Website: home-depot
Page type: account-selection
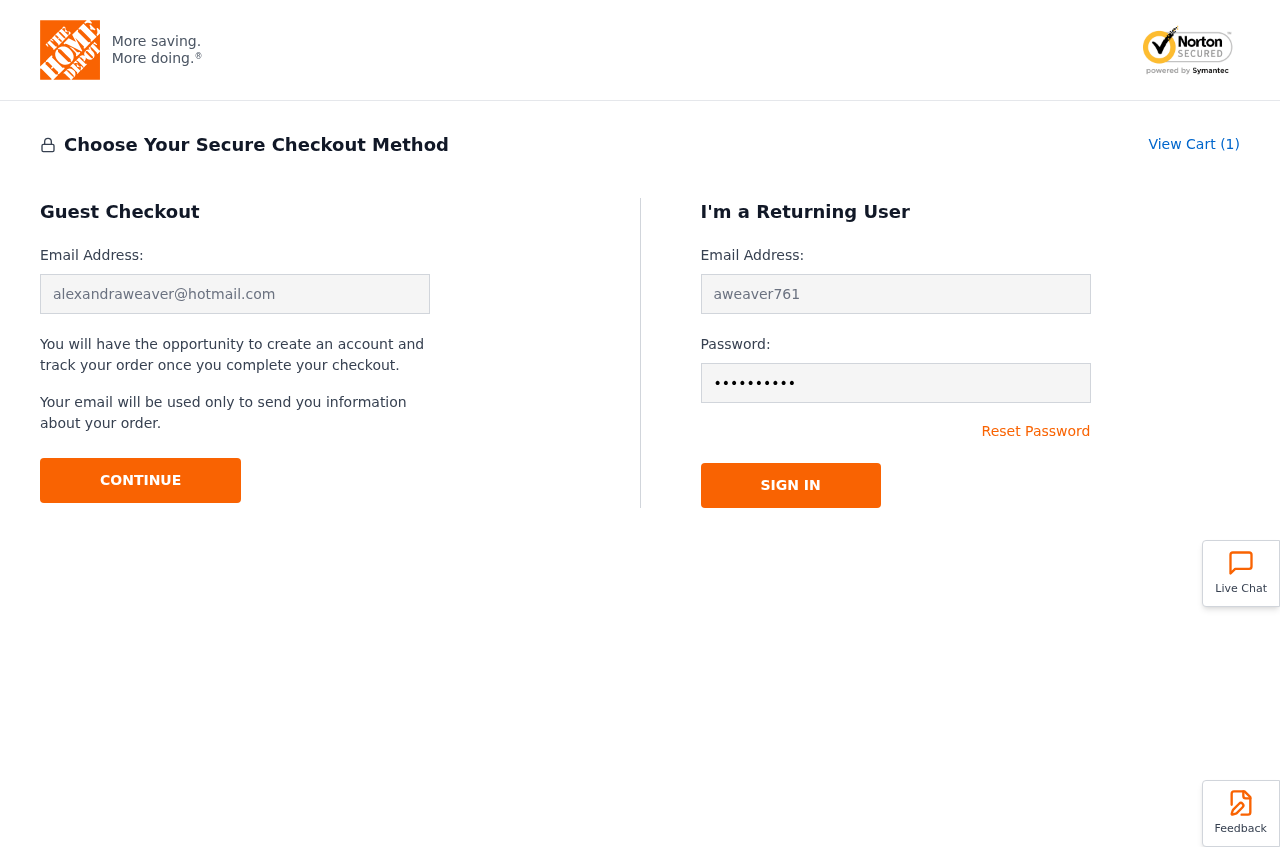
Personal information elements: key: PII_EMAIL
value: alexandraweaver@hotmail.com
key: PII_LOGIN_USERNAME
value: aweaver761
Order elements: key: ORDER_NUM_ITEMS
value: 1